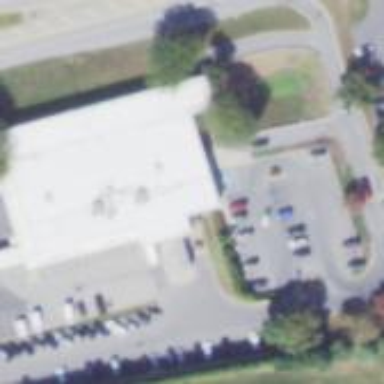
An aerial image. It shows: Building that serves as post office.